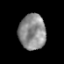
Tissue: prostate
Cell type: Myeloid cells
Senescence score: 0.2077
Nuclear area (px): 929
Mean DAPI intensity: 141.04